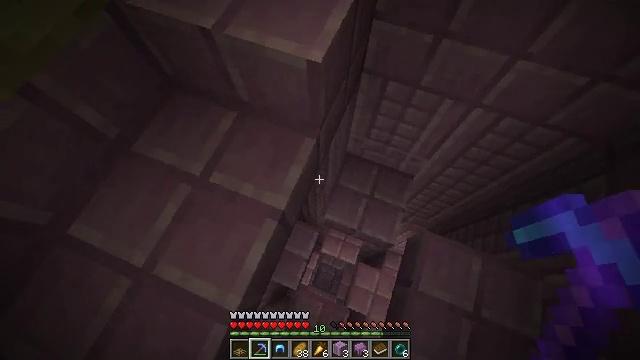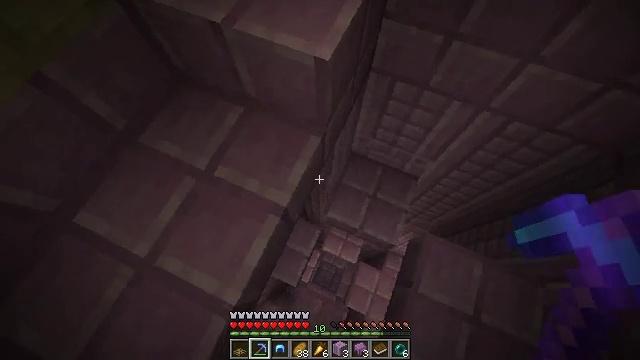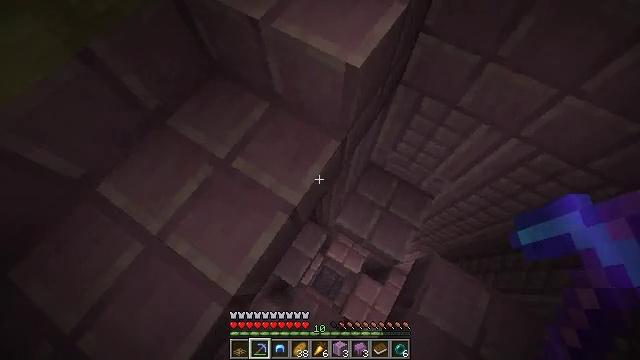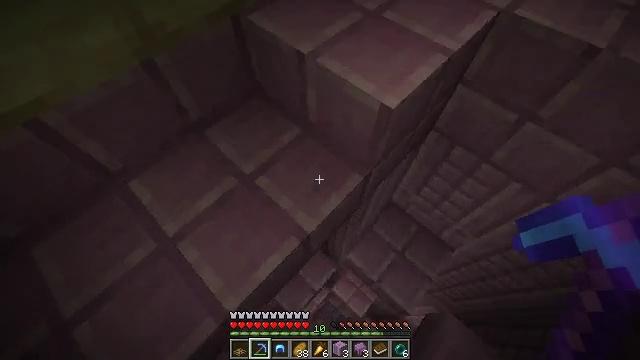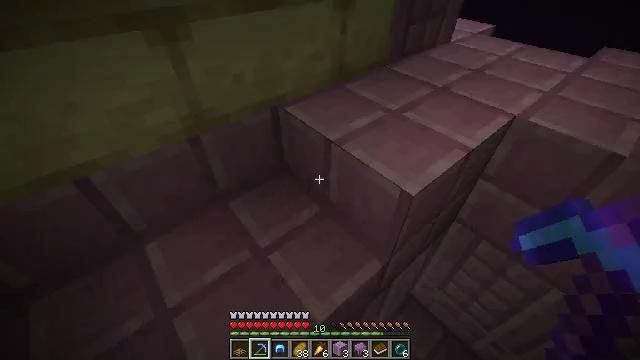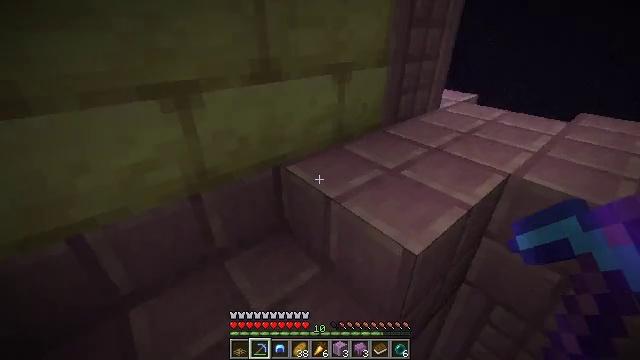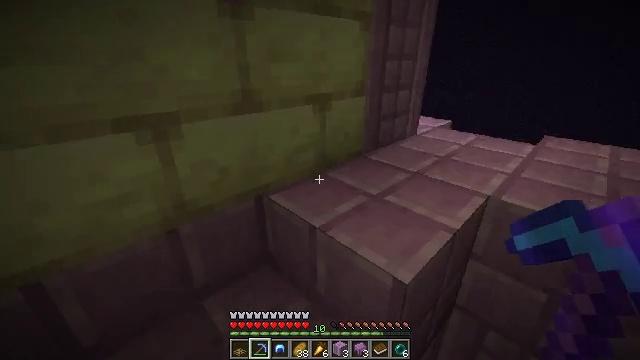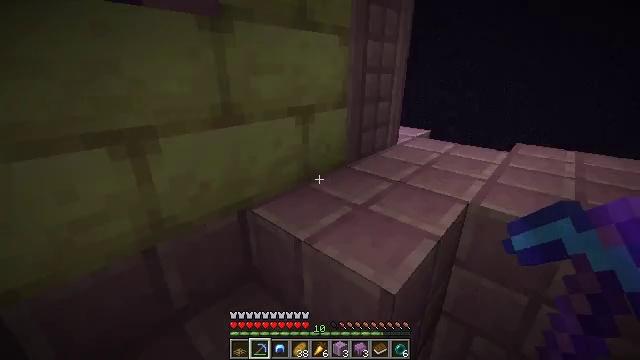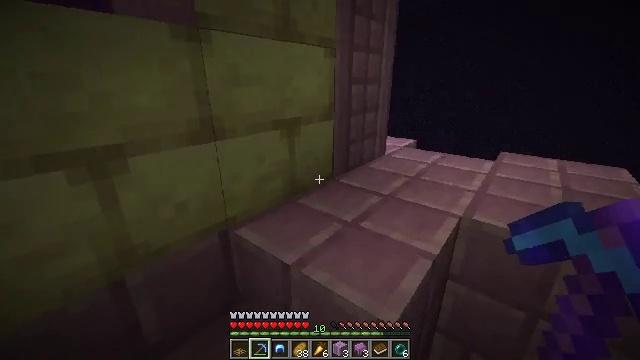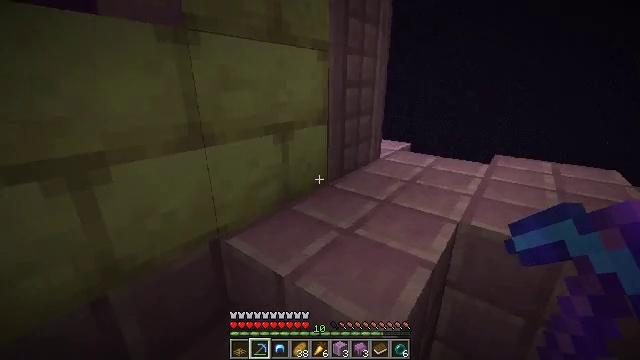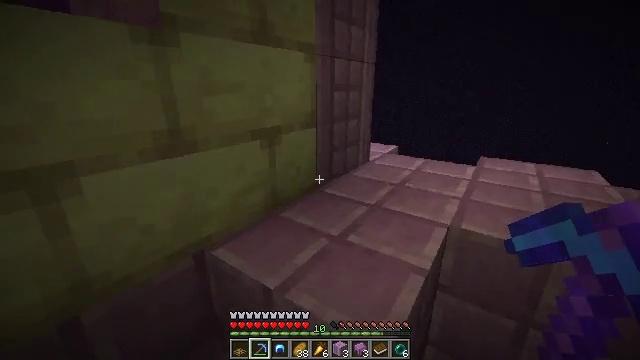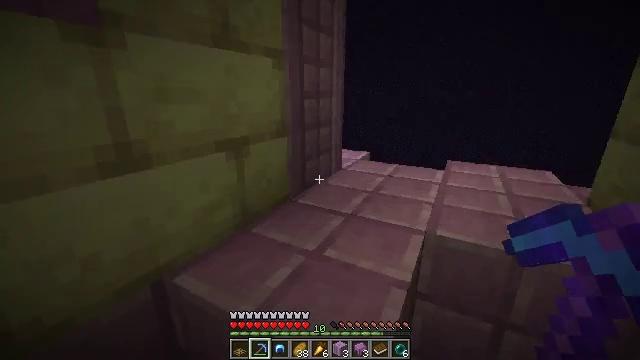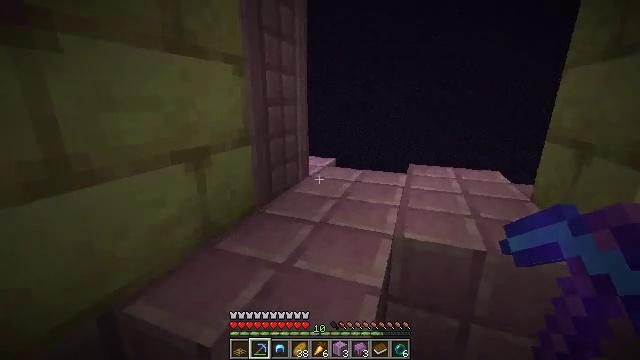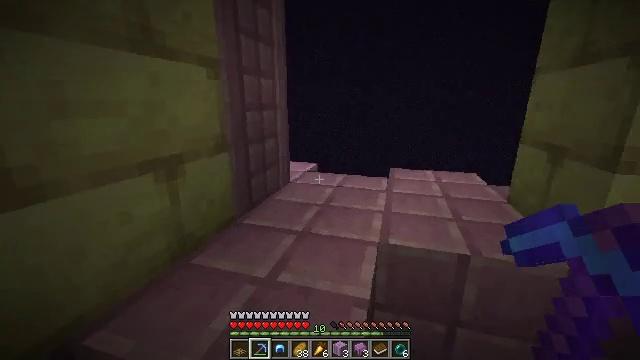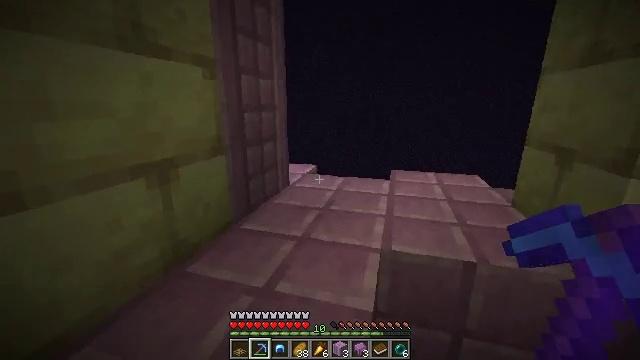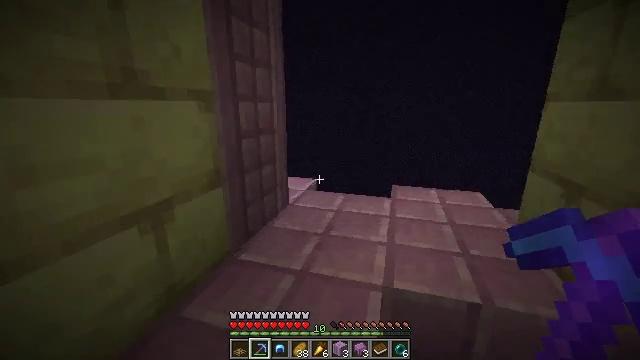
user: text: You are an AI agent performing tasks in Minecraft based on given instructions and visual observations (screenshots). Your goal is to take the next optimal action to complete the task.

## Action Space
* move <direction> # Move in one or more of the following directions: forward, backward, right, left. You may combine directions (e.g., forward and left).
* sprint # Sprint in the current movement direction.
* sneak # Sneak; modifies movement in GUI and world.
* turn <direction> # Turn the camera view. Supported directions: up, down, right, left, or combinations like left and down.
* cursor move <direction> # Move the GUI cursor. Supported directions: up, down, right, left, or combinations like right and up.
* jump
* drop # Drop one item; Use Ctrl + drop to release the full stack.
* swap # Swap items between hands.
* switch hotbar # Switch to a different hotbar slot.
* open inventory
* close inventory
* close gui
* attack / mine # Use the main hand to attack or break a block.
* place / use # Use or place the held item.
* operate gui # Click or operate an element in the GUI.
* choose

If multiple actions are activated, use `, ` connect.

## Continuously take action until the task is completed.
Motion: motion action
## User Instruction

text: Mine the end rod.
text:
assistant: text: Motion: sneak, turn left
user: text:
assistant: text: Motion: sneak, turn left
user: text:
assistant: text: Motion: sneak, turn left and up
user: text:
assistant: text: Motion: sneak, turn left and up
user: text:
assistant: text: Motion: sneak, turn up
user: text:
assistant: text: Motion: move forward, sneak, turn right and up
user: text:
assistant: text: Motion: move forward, sneak, turn right and up
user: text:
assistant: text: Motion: move forward, sneak, turn right and up
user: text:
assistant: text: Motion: move forward, sneak, turn right
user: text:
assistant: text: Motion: move forward, sneak, turn right
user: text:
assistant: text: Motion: move forward, sneak, turn right and up
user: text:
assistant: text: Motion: move forward, sneak, turn right and up
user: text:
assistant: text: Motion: move forward, sneak, turn right
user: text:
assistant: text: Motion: move forward
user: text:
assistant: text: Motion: move forward
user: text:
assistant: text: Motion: move forward
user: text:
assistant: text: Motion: move forward
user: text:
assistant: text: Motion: move forward
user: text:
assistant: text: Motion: move forward, turn right
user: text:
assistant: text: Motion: move forward, turn right
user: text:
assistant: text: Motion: move forward, turn right
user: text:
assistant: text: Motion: move forward, turn right and down
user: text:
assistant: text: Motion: move forward, turn right and down
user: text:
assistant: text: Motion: turn right and down
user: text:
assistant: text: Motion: turn right and down
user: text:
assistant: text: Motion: turn right and down
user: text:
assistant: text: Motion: turn right and down
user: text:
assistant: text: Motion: turn right and down
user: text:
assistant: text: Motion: turn down
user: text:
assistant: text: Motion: turn right and down